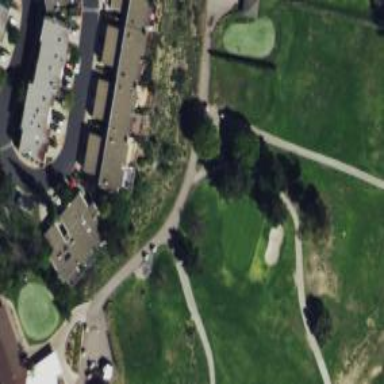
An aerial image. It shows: Golf hole.